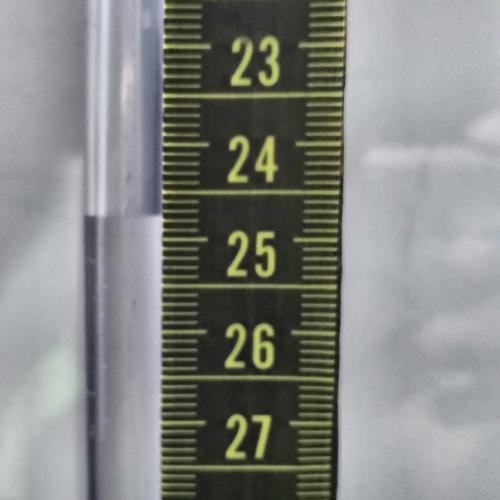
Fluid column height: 24.7 cm